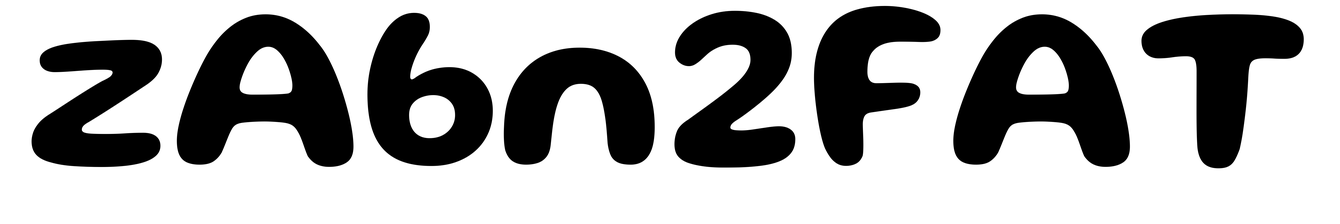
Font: Gluten_SemiBold